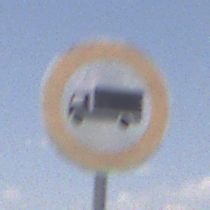
Verkehrszeichen: VerbotFuerKraftfahrzeugeUeberDreiKommaFuenfTonnen
Umgebung: Outdoor, Nature
Tageszeit: Midday
Wetter: PartlyCloudy
Licht: Natural
Jahreszeit: NotSpecified
Kontrast: HighContrast